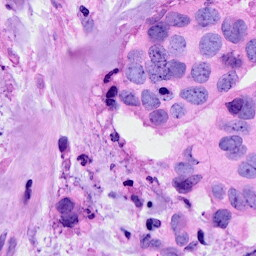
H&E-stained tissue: Breast